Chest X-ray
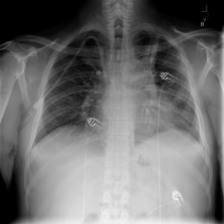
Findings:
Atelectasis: negative
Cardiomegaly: negative
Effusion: negative
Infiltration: positive
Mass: negative
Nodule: negative
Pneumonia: negative
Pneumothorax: negative
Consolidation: negative
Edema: negative
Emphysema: negative
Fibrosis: positive
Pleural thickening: negative
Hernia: negative